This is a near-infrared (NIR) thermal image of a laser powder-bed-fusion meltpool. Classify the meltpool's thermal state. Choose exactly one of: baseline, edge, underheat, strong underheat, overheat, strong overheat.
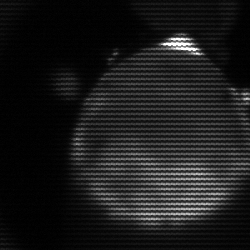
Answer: edge